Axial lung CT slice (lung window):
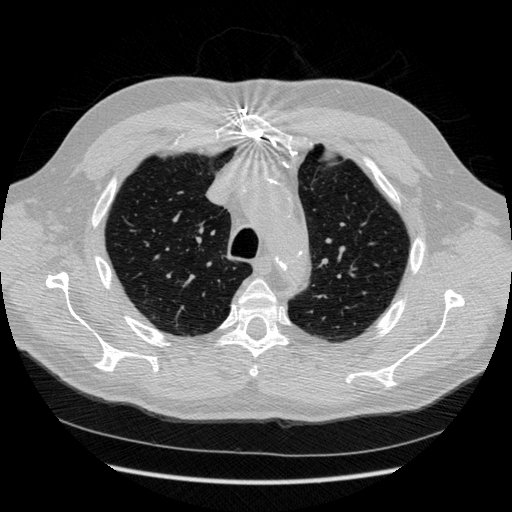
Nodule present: no